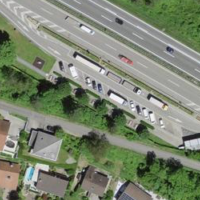
EUNIS habitat code: 57
Species observed at this site:
Milvus milvus